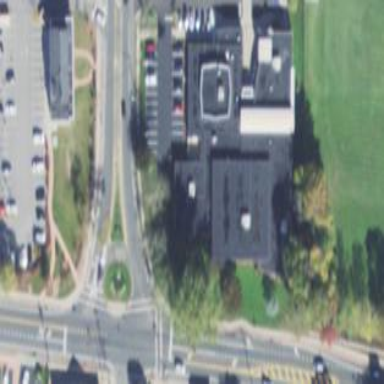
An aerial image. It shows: Commercial building.